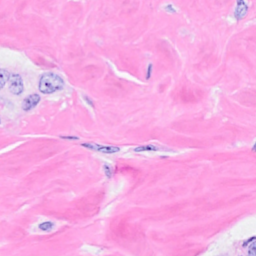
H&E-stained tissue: Breast